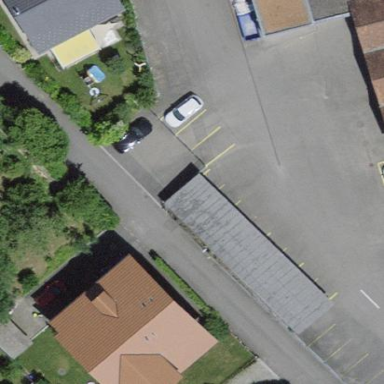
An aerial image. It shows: View of roof of building.